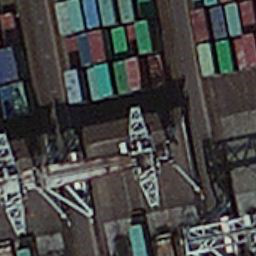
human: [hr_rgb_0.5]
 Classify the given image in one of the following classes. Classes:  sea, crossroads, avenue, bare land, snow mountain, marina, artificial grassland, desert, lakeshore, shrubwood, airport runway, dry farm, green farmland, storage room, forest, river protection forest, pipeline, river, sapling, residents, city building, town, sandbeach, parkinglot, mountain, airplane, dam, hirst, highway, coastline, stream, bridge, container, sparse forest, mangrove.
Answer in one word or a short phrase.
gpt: container